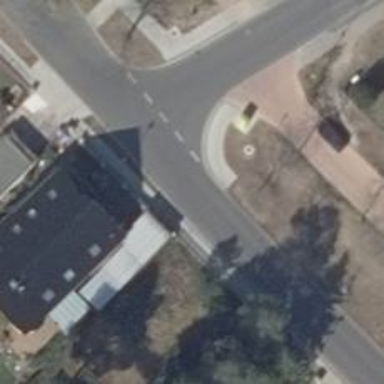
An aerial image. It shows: Unmarked crossing on the road.